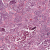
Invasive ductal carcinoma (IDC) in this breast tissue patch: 0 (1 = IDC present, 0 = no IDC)